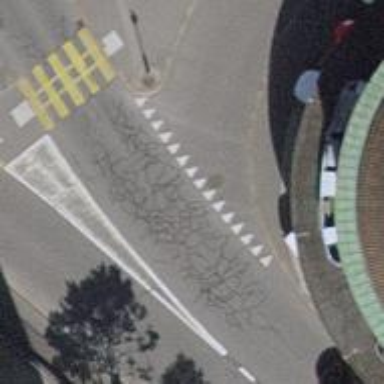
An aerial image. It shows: Road with "give way" sign.